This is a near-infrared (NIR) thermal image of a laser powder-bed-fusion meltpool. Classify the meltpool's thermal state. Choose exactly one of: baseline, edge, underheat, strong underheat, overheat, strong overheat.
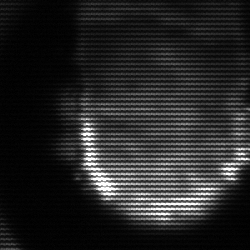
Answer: baseline